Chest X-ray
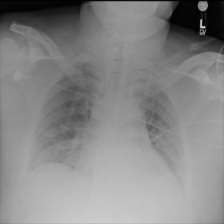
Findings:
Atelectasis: positive
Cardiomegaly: negative
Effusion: negative
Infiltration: negative
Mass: negative
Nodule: negative
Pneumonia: negative
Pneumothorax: positive
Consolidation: negative
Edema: negative
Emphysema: negative
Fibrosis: negative
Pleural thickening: negative
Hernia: negative